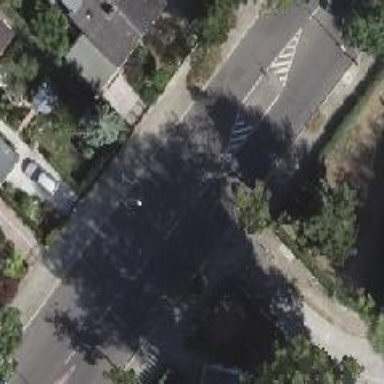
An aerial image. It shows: Tertiary road with asphalt surface.